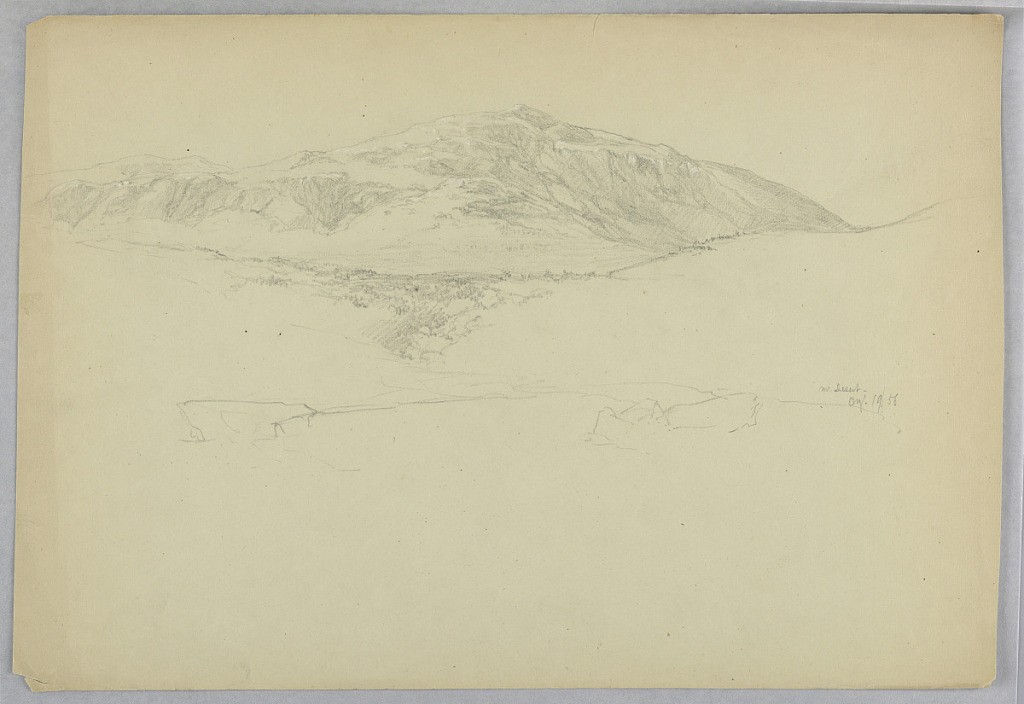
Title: Landscape Sketch, Mount Desert, Maine
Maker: Daniel Huntington, American, 1816–1906
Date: August 19, 1856
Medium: Black and white crayon, graphite on grey paper
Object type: Drawing
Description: Sketch of a mountainous landscape.